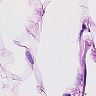
Metastatic tissue present: no